Interaction volume radius: 5 \u00c5
Interaction volume height: 15 \u00c5
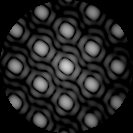
Disorder parameter: 0.01561